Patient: sex M, age 77
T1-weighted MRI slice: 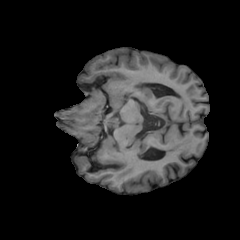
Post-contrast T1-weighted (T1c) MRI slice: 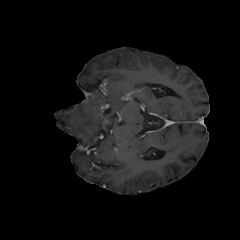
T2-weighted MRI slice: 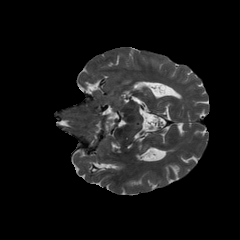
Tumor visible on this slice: no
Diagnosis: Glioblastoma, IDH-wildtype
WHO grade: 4